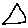
Label: triangle